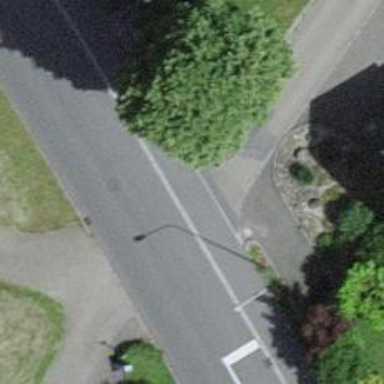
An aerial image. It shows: Sidewalk along the footway.